Question: I'm learning the lambda function in Python.
If I write a lambda expression line without assign it to some function name, can I call that lambda function by its address in memory or id later?
Or can I have some "pointer" like what is in C to point to that part of memory?
In the picture below, you can see that I wrote the lambda expression twice and found that they have the same address in memory, yet if I assign "lambda x:x**2" to a variable a, the address is different.
I want to use that lambda function "lambda x:x**2" according to its address in memory.

Thanks.
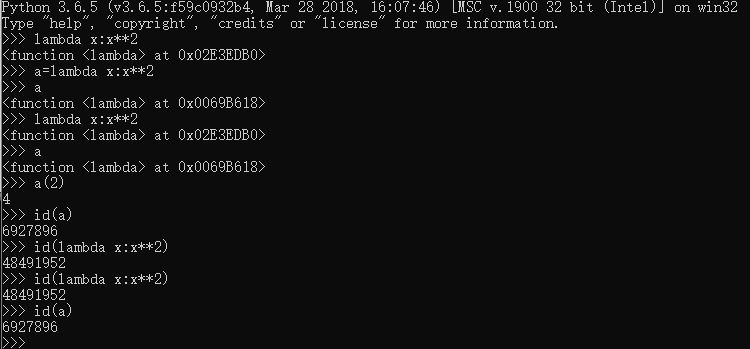
Answer: The fact you see the same id for both lambda definitions is an implemetation detail - the first lambda is collected immediatly (since there's no reference to it), so the id is free for reuse and happens to be indeed reused for the second one.
And no, Python is not C and activeley prevents any direct memory access. Note that the fact that CPython's objects ids are memory addresses is also an implementation detail - it's not part of the language definition, and other implementation (Jhython for example) are free to use something else for object ids.
If you want to use a lambda (actually a 'function' - 'lambda' is only syntactic sugar and yields a 'function' object just like a regular 'def' statement) then you have to have a reference to it (as a variable, as a function parameter - which is actually a variable -, as an element from a collection, as an attribute from an object etc).
Note that this isn't specific to functions either, Python functions are objects (hint: everything you can put on a LHS in Python is an object) and the above stands true for all objects.
> I wonder if I can give an object a name according to its address in memory to call or use
What do you think 'foo = lambda x: x*2' is doing ? It "gives an object a name" (or more exactly "binds an object to a name") so you can use it later, and the binding (internally) relies on the object's id / memory address / etc to access the object.
If you hope to understand Python you first need to stop thinking in C concepts and learn Python concepts.